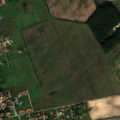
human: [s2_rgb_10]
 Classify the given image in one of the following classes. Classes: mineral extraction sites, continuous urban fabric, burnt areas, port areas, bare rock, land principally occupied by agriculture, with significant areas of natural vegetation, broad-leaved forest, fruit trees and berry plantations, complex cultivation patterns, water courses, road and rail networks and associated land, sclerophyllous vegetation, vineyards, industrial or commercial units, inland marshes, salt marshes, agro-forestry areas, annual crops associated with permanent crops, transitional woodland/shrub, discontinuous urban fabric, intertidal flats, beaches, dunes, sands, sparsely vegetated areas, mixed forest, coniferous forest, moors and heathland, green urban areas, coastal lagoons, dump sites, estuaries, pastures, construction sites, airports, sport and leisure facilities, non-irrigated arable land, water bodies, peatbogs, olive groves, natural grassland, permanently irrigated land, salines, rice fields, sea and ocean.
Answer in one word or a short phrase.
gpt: non-irrigated arable land, complex cultivation patterns